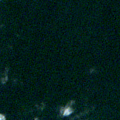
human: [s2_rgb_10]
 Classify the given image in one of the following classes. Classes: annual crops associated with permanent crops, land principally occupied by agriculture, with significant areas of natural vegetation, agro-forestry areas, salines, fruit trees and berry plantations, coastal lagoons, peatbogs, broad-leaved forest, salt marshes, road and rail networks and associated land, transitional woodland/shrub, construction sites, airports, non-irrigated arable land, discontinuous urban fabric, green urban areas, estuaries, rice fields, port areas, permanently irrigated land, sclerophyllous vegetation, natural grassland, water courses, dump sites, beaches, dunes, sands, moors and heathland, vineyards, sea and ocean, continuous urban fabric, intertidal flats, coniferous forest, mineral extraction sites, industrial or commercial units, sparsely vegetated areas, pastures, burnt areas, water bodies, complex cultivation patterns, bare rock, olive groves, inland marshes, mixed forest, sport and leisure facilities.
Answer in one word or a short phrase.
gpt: sea and ocean